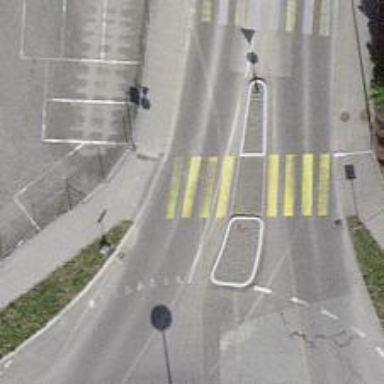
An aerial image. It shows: Uncontrolled zebra crossing on the road.